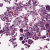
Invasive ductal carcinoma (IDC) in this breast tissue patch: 0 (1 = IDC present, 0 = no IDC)